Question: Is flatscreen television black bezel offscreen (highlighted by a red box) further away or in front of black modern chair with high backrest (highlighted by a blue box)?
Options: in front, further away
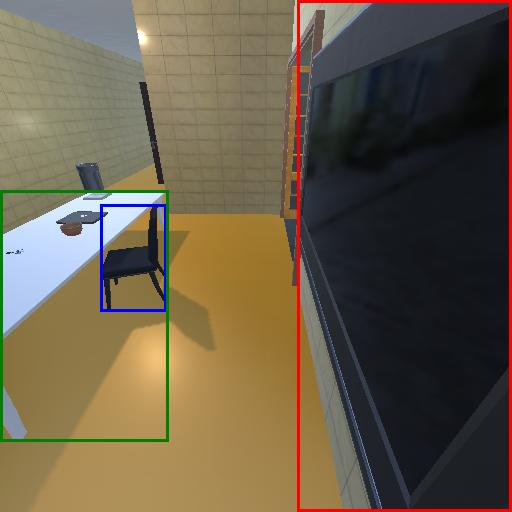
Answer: in front